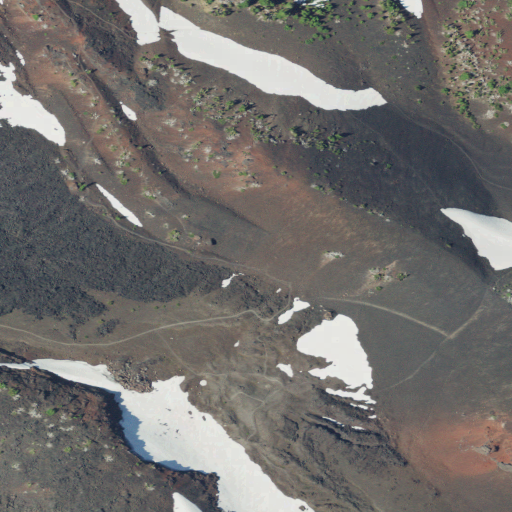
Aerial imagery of gap in Oregon named Opie Dilldock Pass containing barren land, evergreen forest, and open water